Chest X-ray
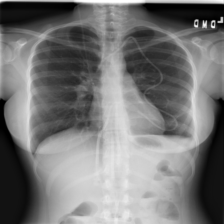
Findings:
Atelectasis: positive
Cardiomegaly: negative
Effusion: positive
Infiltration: negative
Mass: negative
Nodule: negative
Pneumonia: negative
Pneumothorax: negative
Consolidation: negative
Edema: negative
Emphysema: negative
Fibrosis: negative
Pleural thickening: negative
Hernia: negative